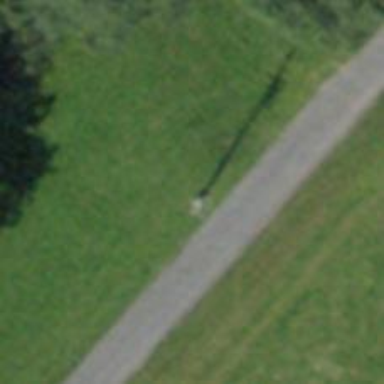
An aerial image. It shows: Power pole.